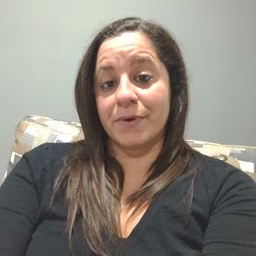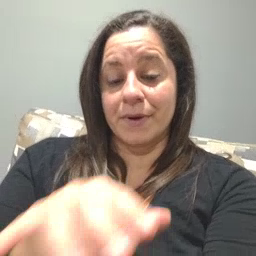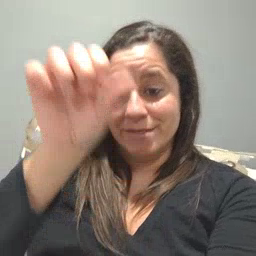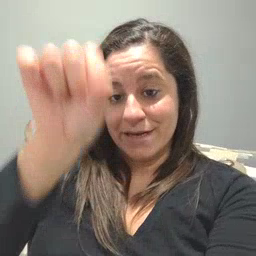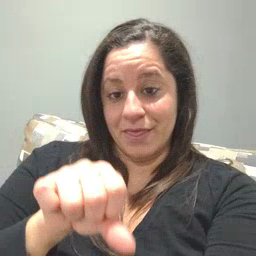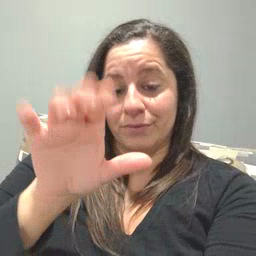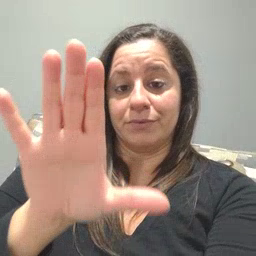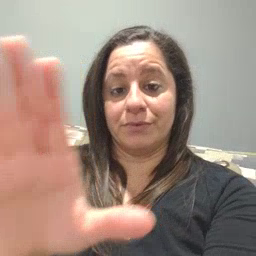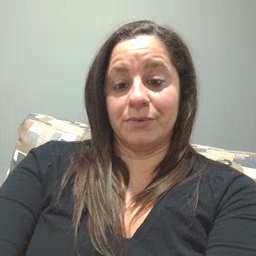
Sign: mitten